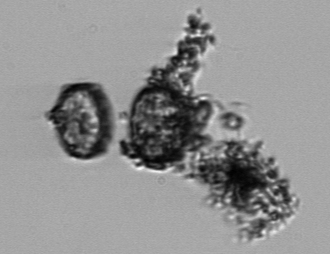
Label: Thalassiosira_TAG_external_detritus